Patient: sex F, age 51
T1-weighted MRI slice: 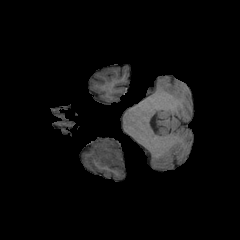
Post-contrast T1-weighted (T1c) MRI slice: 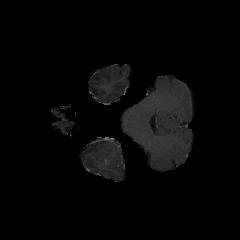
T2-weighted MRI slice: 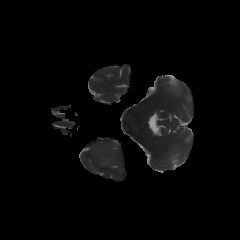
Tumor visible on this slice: yes
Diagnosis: Glioblastoma, IDH-wildtype
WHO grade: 4